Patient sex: M
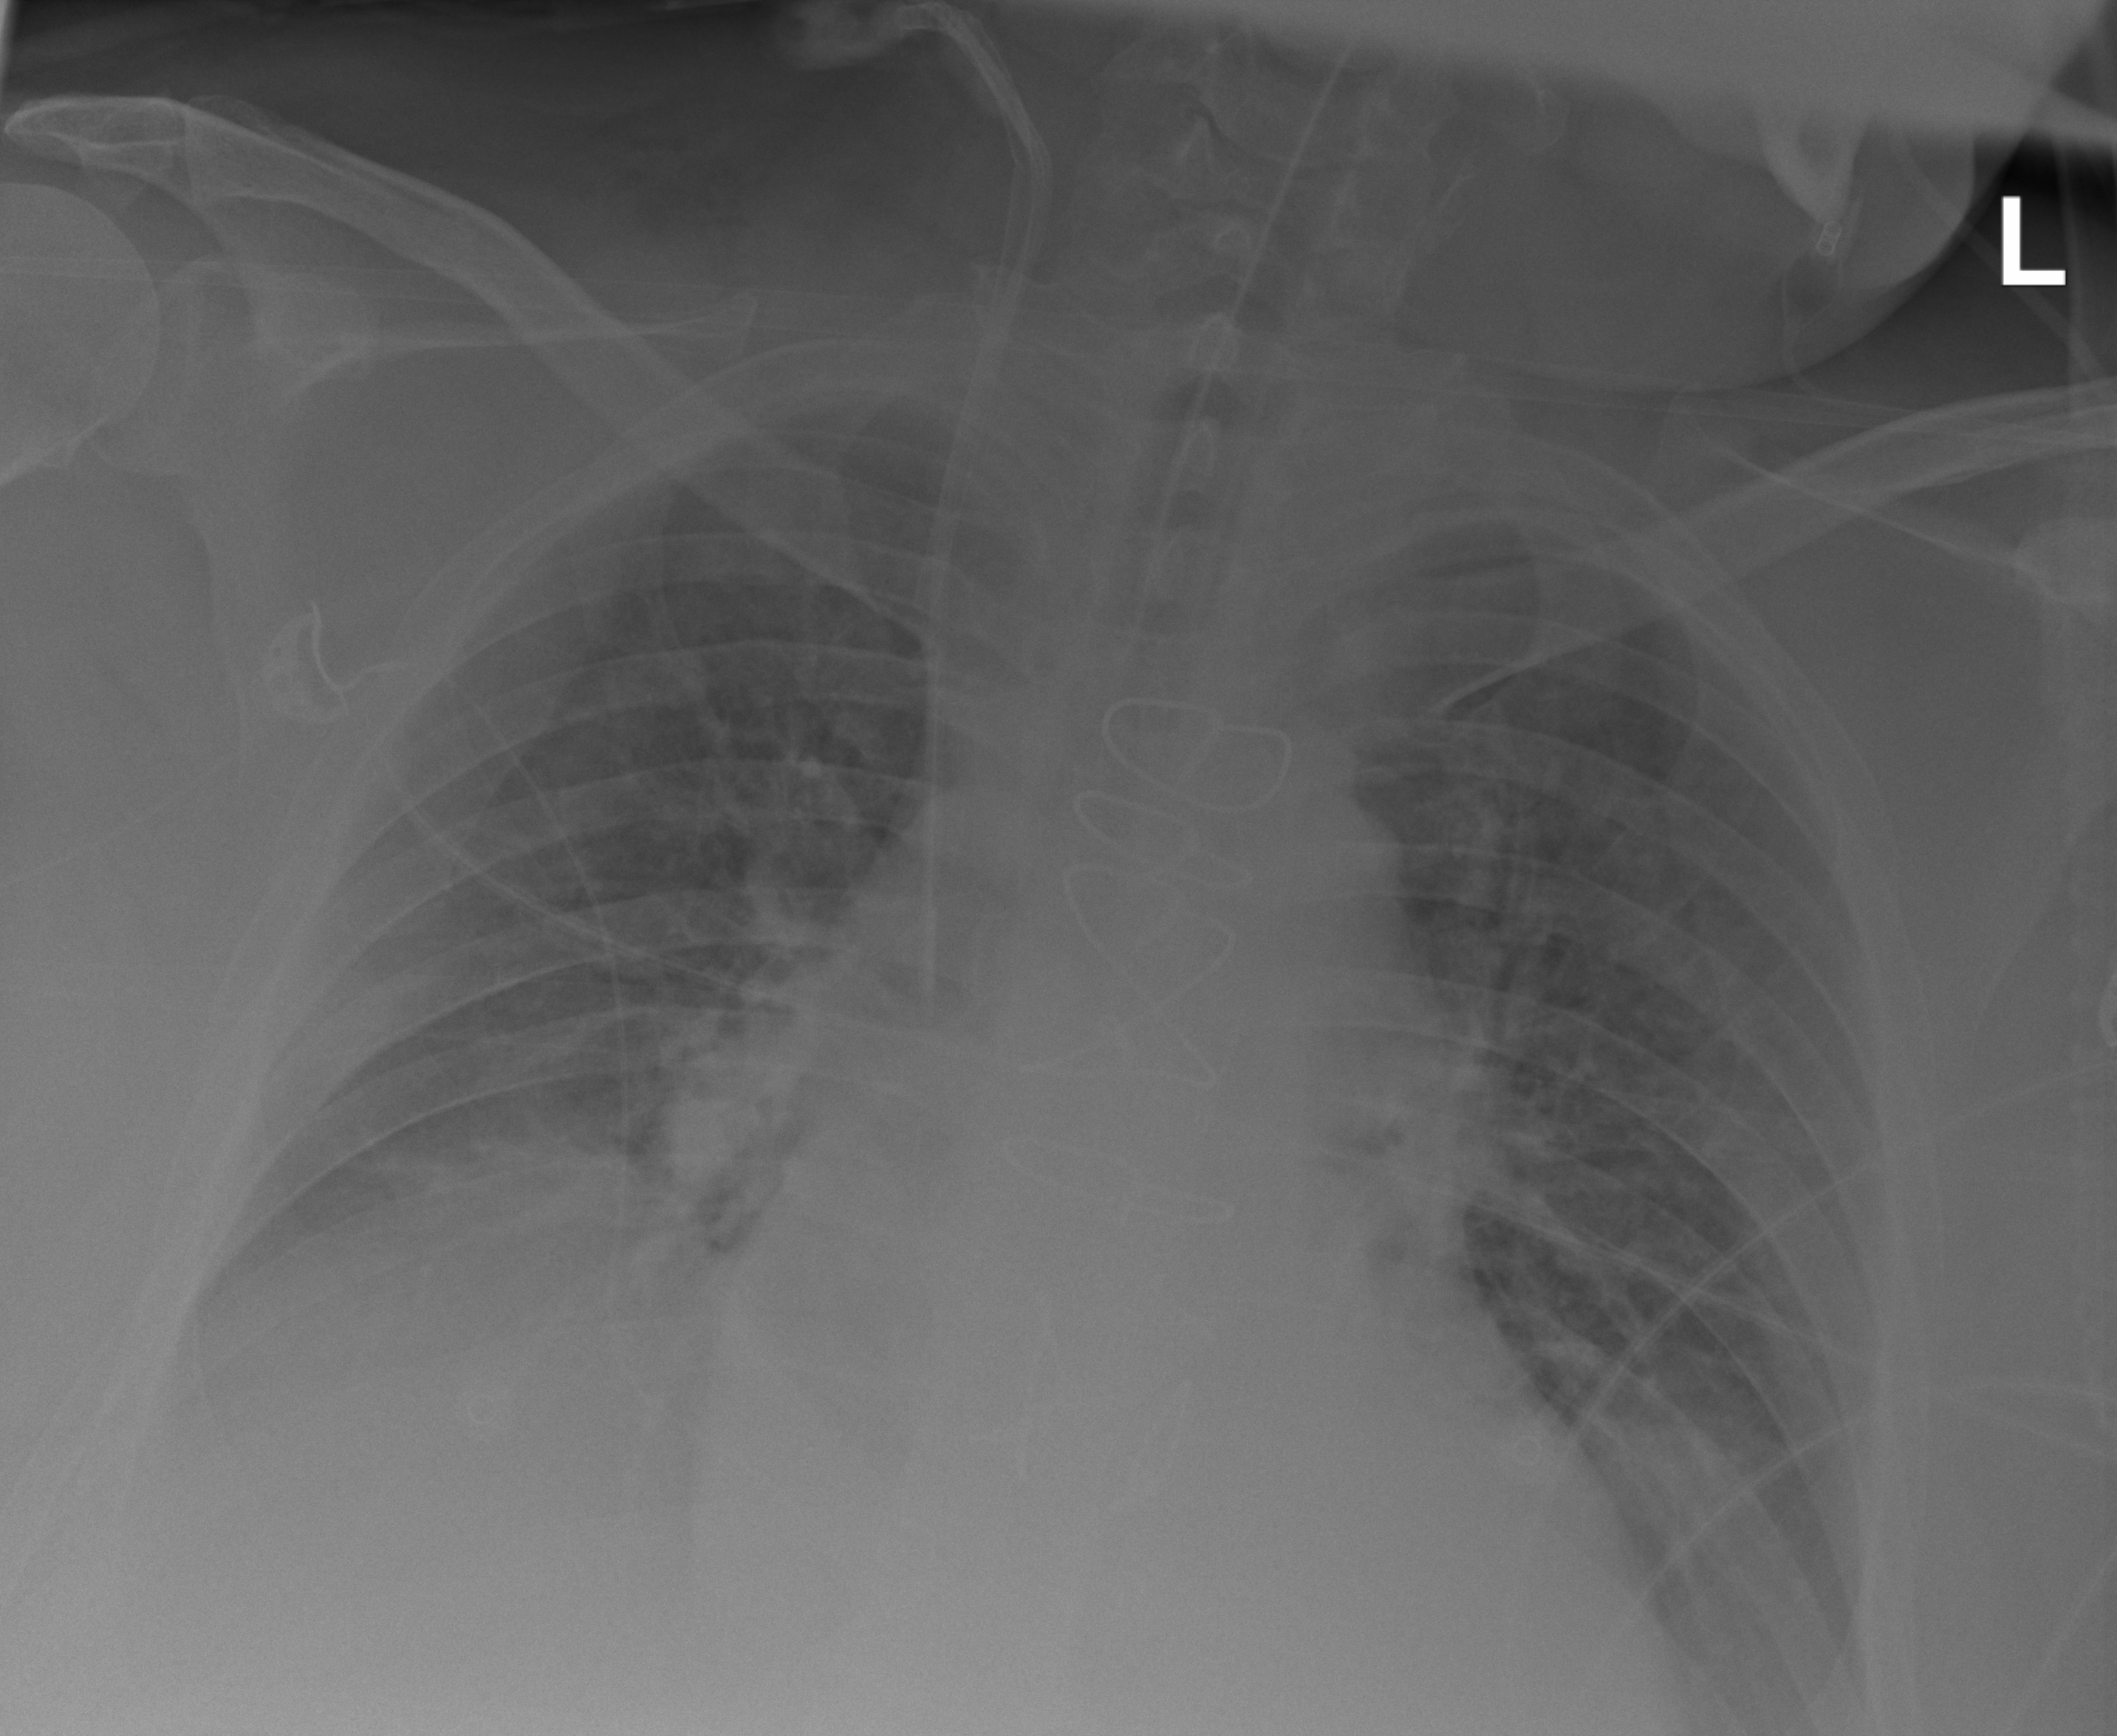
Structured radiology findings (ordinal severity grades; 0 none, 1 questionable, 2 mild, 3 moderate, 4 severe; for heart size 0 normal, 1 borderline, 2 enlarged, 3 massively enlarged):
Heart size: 2
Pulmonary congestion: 2
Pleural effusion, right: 2
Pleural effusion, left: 2
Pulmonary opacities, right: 0
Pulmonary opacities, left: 0
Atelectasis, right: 2
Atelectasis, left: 2